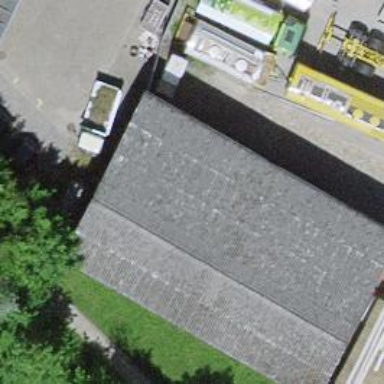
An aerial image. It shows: Warehouse.